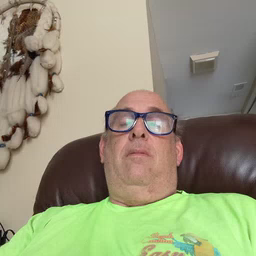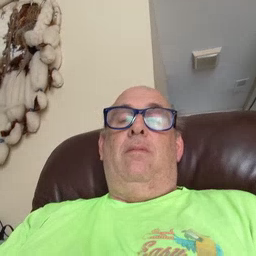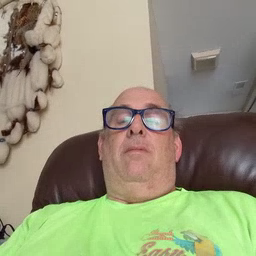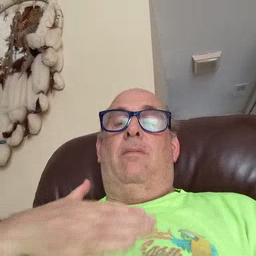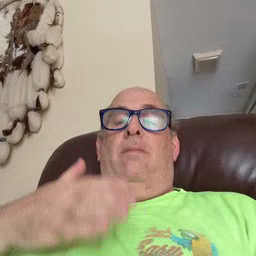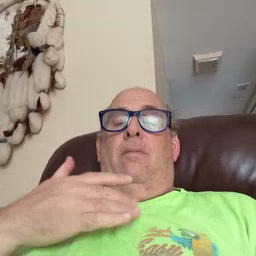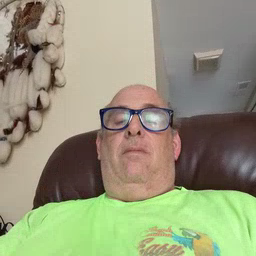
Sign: happy